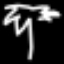
Label: palm tree